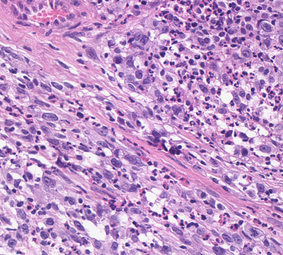
Tumor epithelial tissue: yes
Tumor-associated stroma tissue: yes
Normal tissue: no